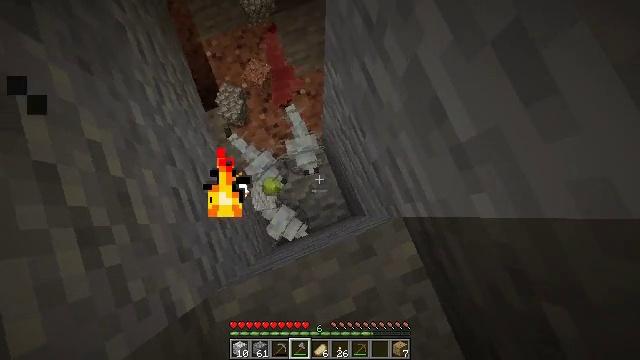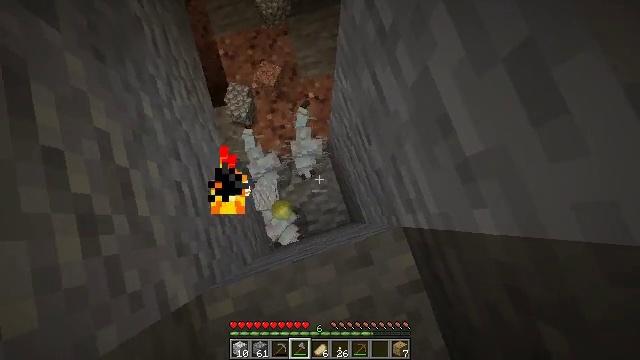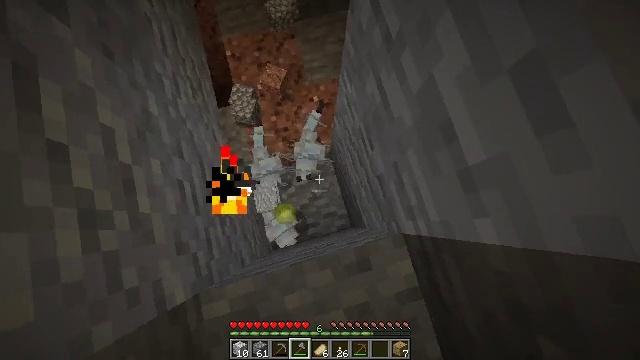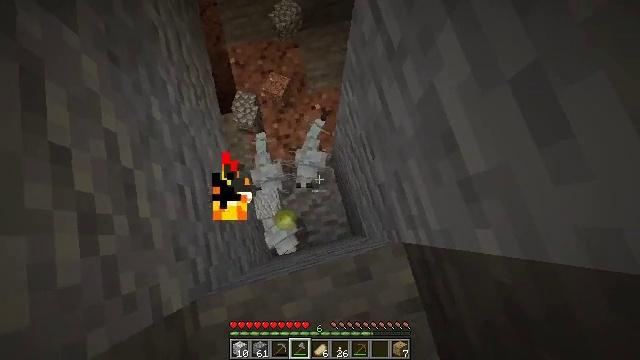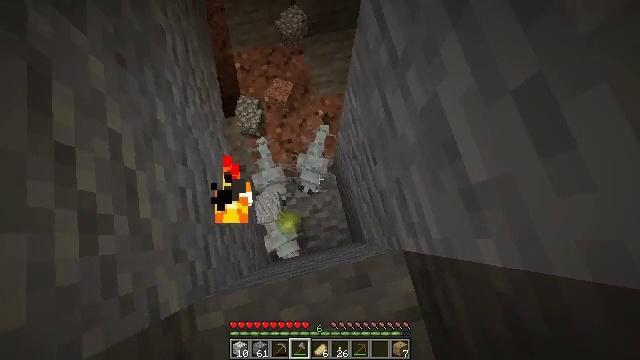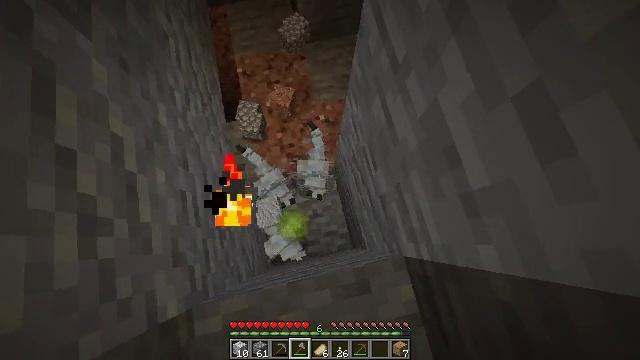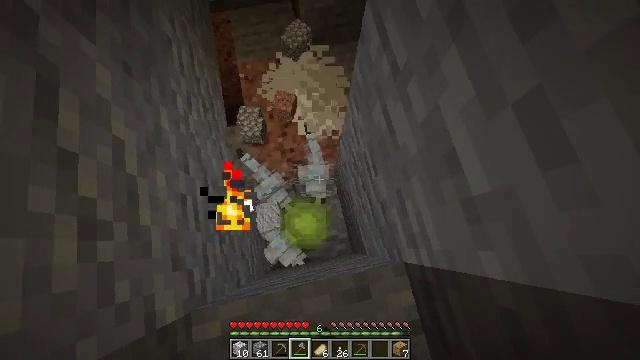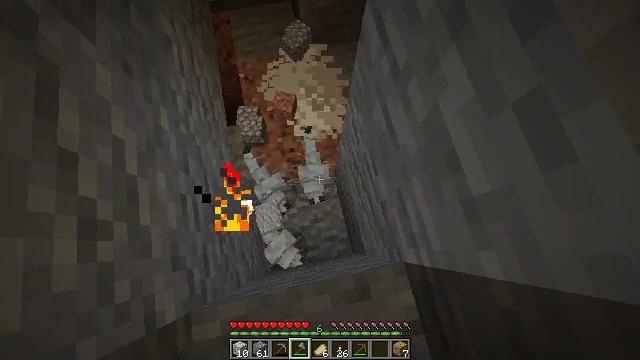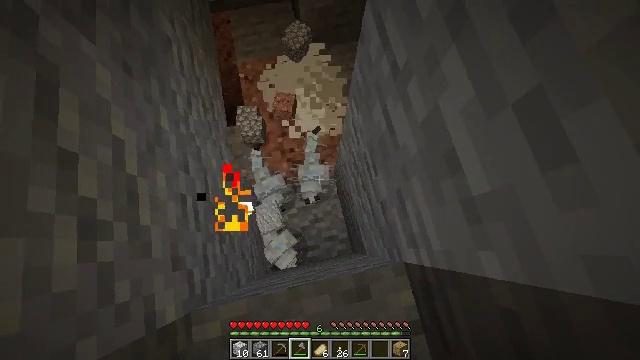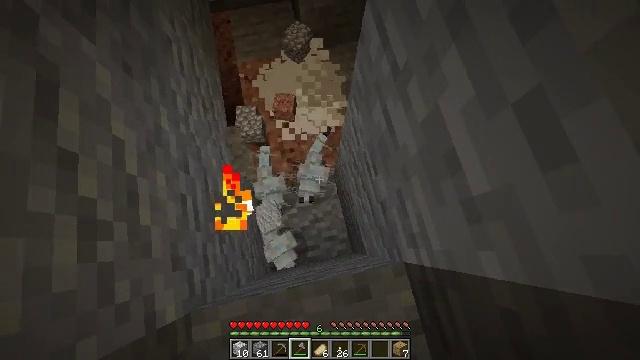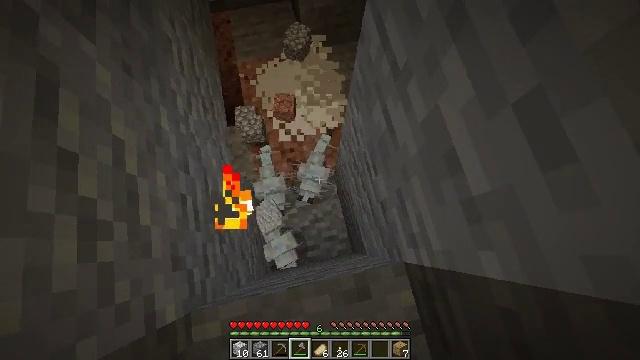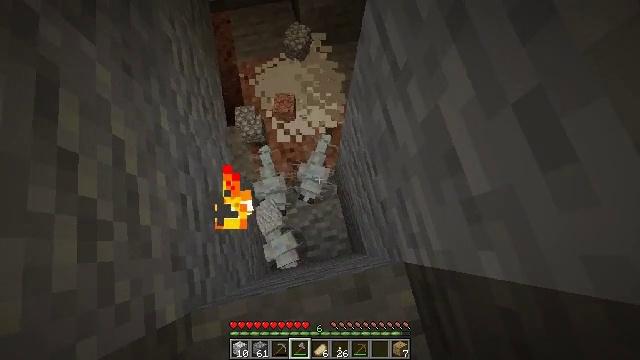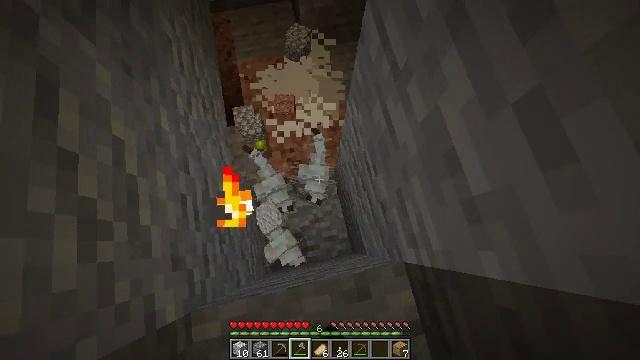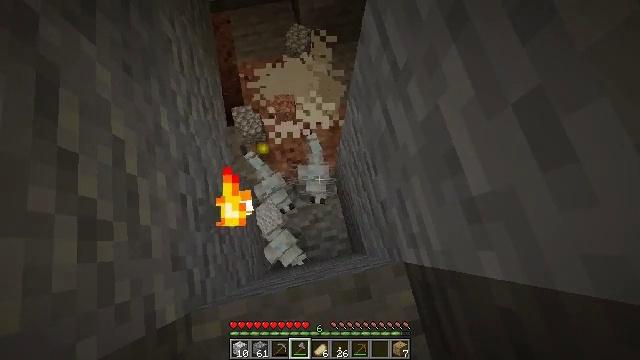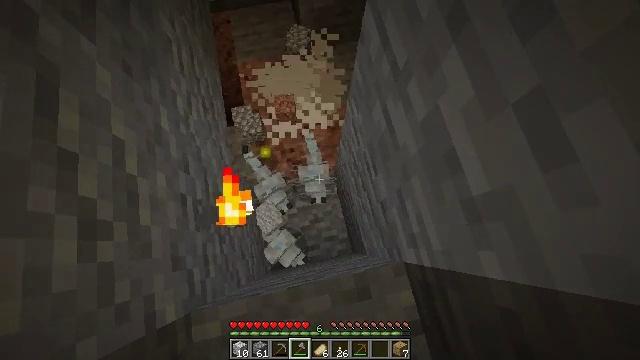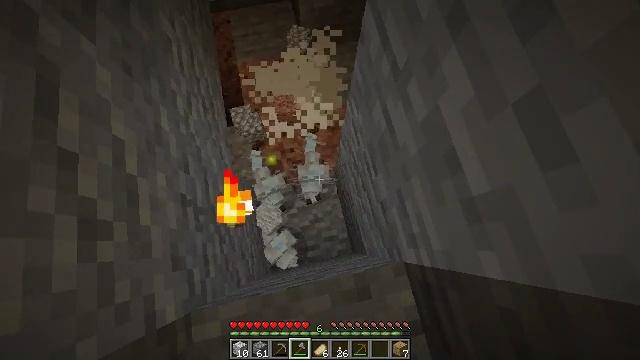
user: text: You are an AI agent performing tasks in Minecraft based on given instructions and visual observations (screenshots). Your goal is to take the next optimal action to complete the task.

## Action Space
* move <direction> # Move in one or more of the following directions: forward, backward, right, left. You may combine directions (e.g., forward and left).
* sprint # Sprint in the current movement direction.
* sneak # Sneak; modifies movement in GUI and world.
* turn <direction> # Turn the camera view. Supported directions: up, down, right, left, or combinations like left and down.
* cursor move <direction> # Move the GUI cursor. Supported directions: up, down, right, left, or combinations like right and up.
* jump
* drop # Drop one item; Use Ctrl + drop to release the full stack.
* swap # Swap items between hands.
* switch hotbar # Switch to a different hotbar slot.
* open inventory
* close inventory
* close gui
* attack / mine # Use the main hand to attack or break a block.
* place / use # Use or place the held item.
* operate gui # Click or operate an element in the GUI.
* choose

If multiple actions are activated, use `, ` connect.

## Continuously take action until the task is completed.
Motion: motion action
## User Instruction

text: Combat the silverfish.
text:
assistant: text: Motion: sneak, turn left
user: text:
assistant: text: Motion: sneak, turn left
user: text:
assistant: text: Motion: sneak, turn up
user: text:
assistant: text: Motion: sneak, turn left and up
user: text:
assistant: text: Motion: sneak, turn up, attack / mine
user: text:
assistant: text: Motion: sneak, turn up, attack / mine
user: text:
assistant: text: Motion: sneak, attack / mine
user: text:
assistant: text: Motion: sneak, attack / mine
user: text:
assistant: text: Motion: sneak
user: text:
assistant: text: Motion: sneak
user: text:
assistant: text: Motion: sneak, attack / mine
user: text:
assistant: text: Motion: sneak, attack / mine
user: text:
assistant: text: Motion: sneak
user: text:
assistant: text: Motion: sneak
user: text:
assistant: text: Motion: sneak
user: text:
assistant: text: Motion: sneak
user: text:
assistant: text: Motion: sneak
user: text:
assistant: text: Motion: sneak
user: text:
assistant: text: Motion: sneak, attack / mine
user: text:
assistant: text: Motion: sneak, attack / mine
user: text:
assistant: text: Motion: sneak, turn down, attack / mine
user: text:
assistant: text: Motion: sneak
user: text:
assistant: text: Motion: sneak
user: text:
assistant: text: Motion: sneak
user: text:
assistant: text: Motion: sneak
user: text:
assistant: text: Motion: sneak, attack / mine
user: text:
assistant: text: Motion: sneak, attack / mine
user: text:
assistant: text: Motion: sneak, attack / mine
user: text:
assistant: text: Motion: sneak, turn left, attack / mine
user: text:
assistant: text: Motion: sneak